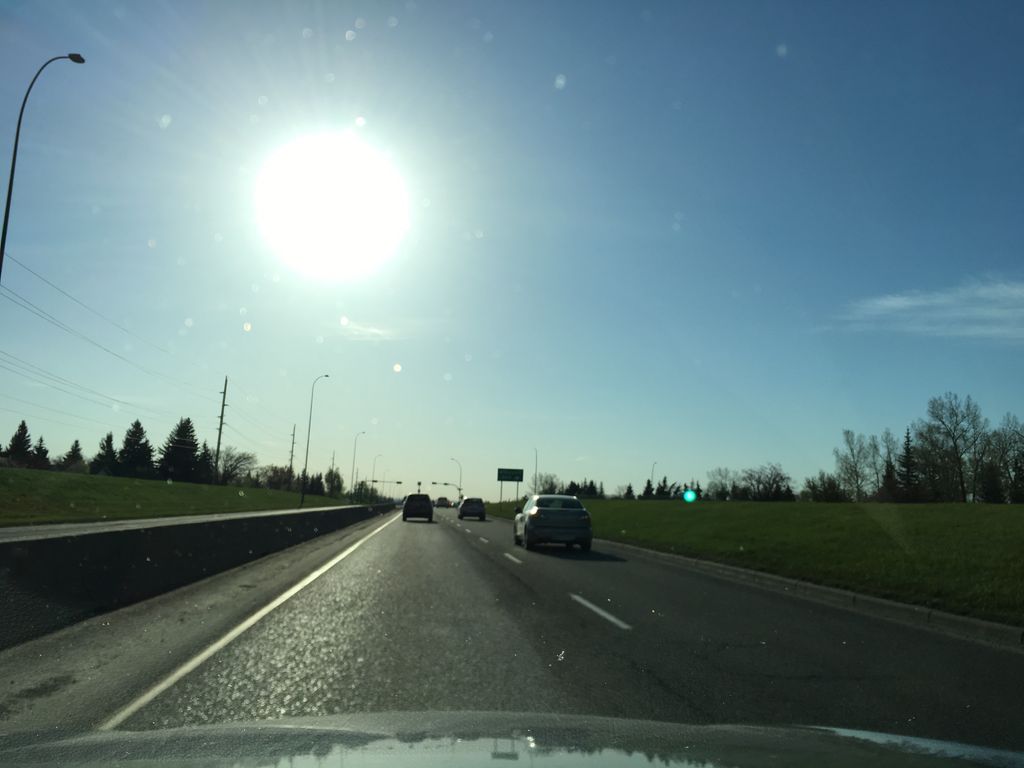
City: calgary